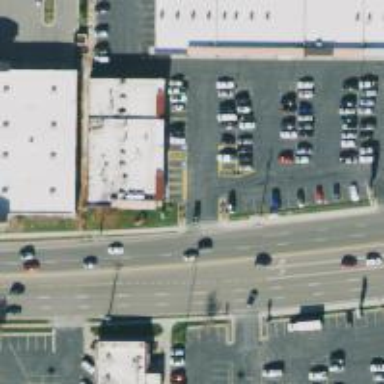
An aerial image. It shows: Convenience shop.